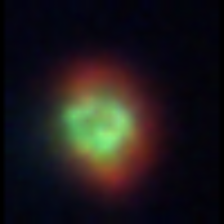
Taxon: NanoPlankton
Group: Other